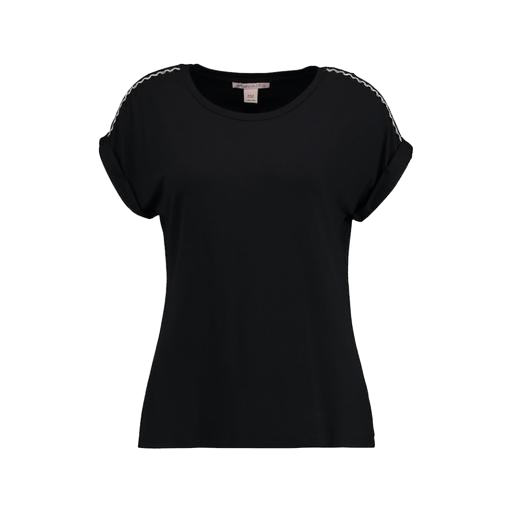
black geo-print t-shirt only macy, black plus size printed t-shirt only macy, black cap-sleeve t-shirt, white background